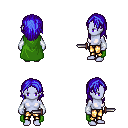
a pixel art fantasy rpg character, female body template, dark elf, purple skin, green cape, gold greaves, blue long hairstyle, white cloth bracers, dagger, four views (front, back, left, right), 2x2 character sprite sheet, small pixel art, hard edges, no anti-aliasing